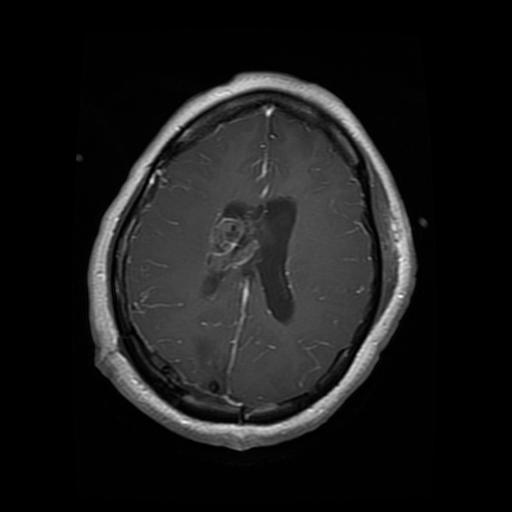
Label: glioma